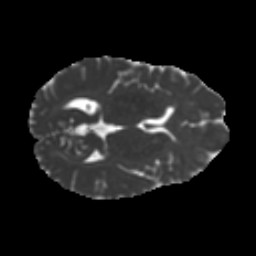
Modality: MD
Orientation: axial
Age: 42
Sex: female
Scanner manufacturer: ge
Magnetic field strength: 3 T
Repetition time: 7.8 s
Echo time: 0.0606 s